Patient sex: M
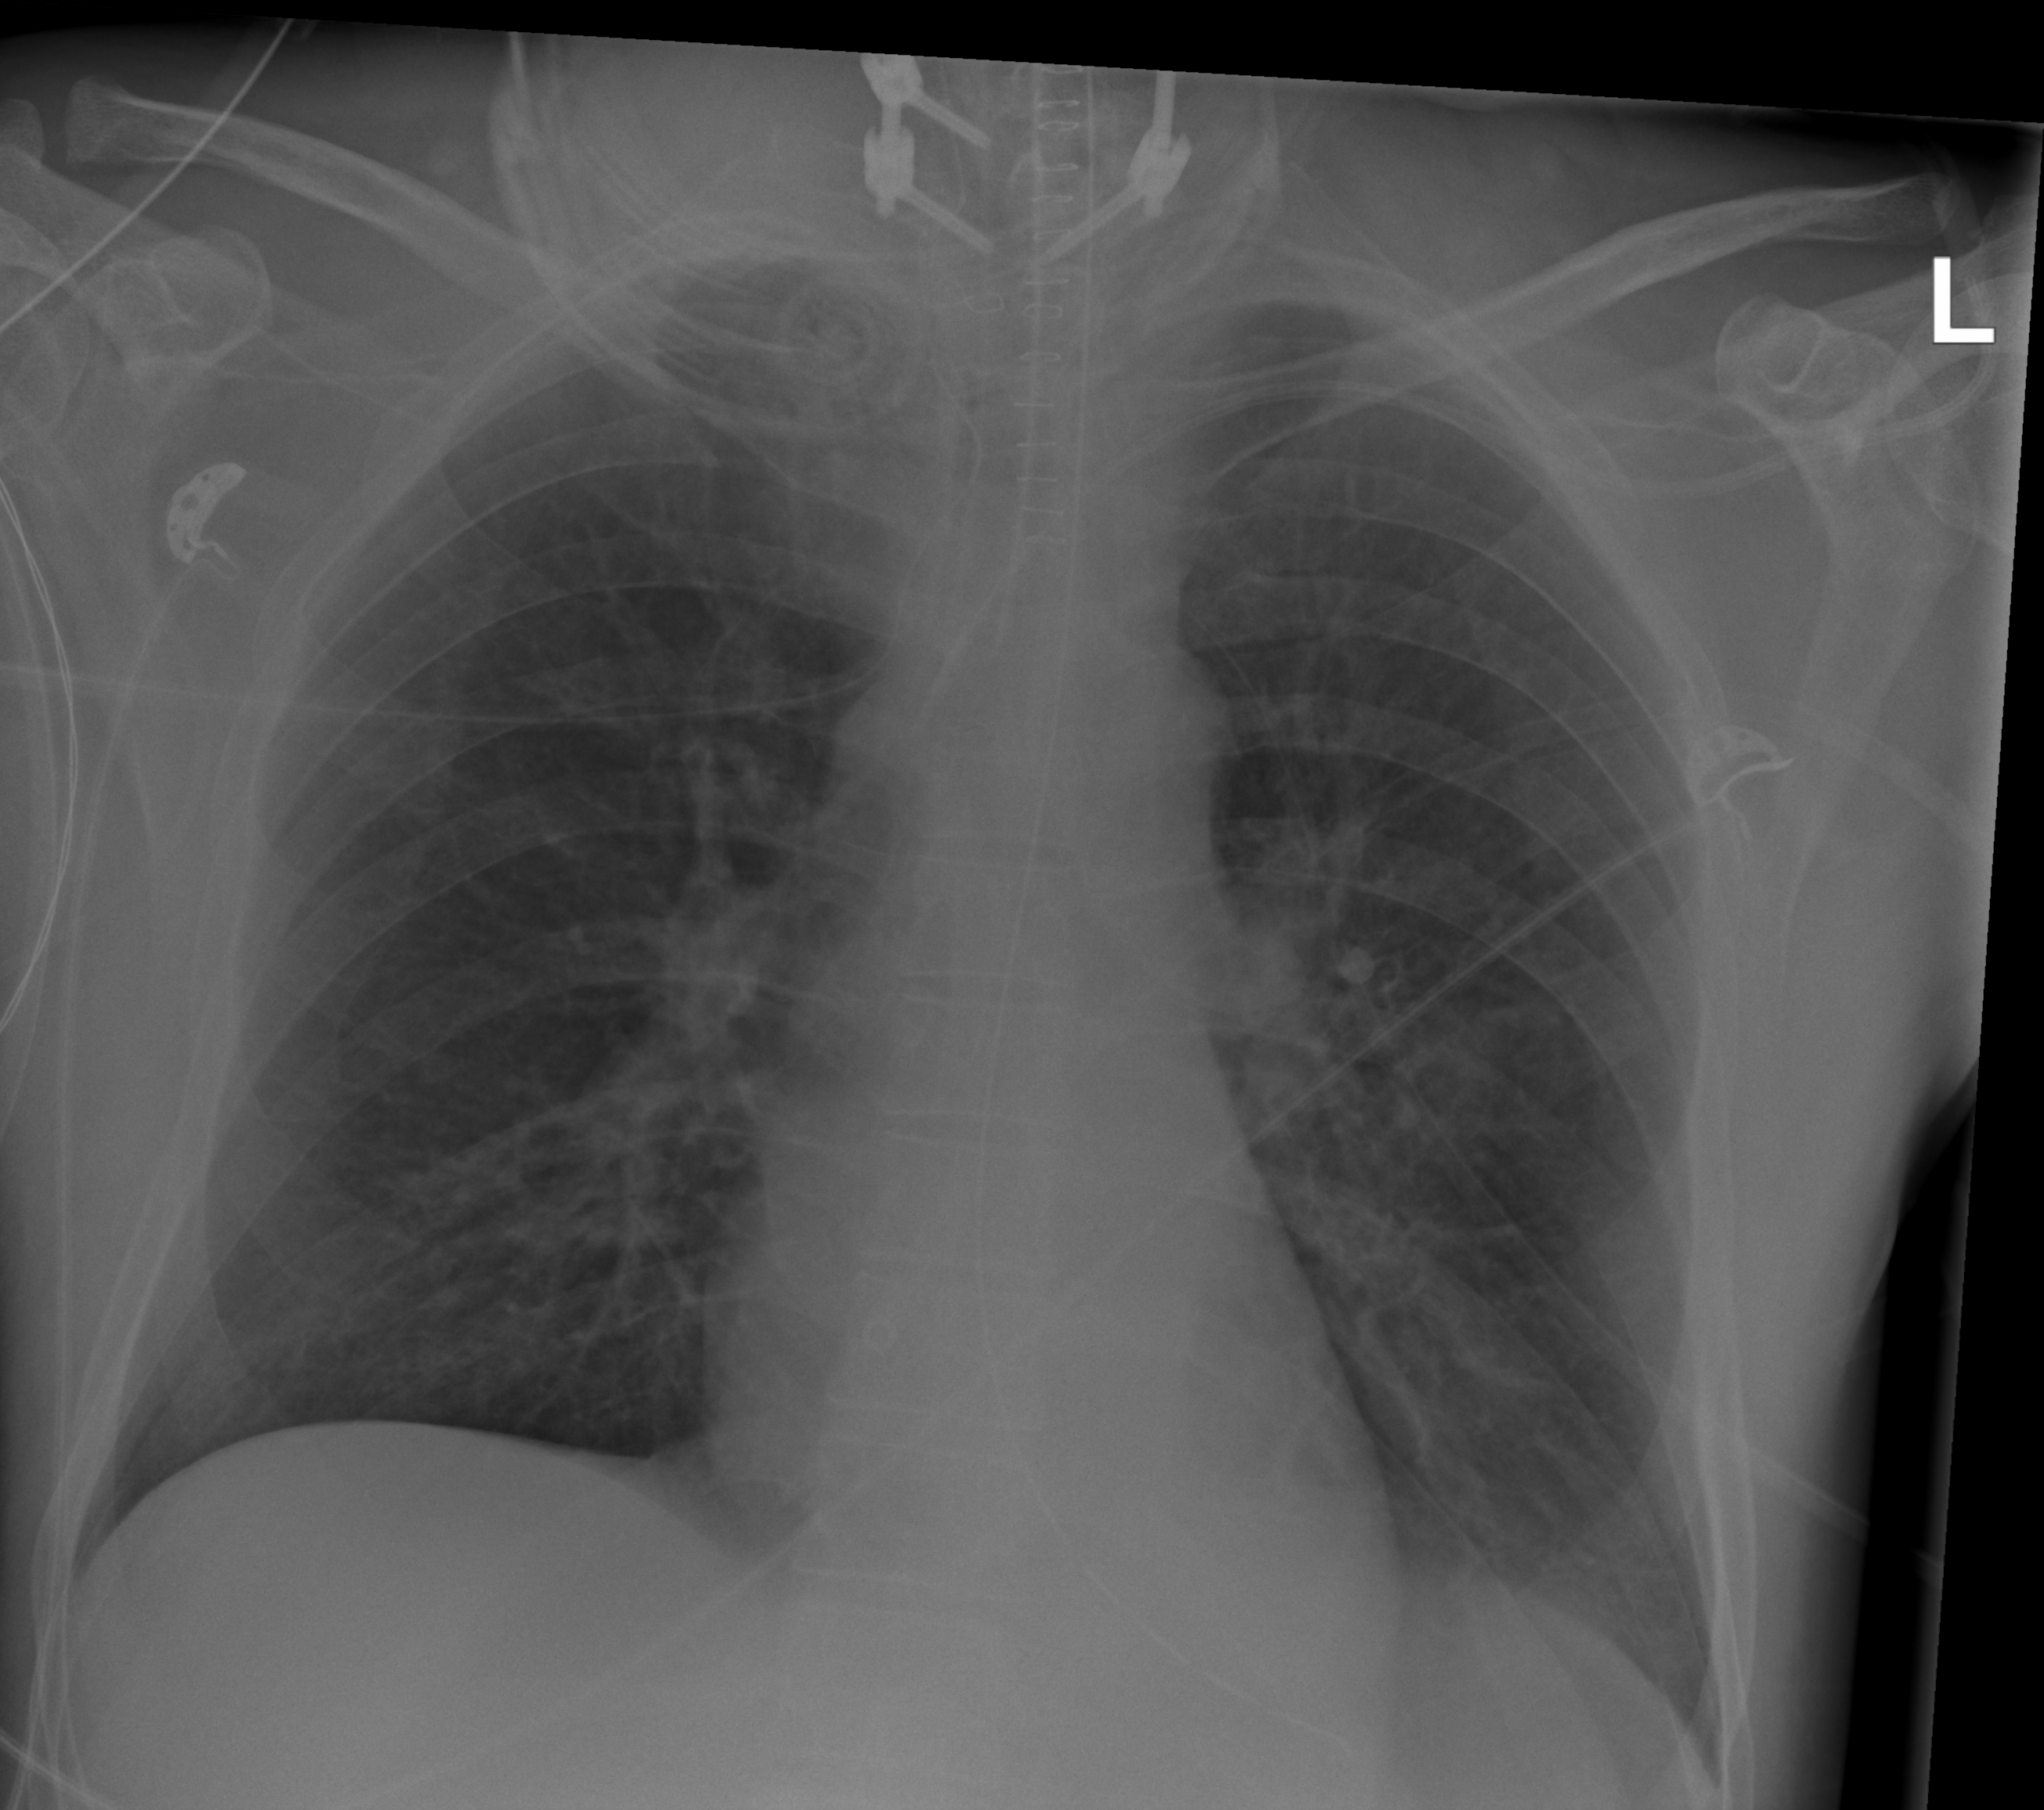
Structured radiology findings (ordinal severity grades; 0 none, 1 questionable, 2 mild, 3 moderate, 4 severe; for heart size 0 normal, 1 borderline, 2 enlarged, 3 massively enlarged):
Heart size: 0
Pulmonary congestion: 2
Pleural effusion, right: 0
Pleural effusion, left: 2
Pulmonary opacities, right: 0
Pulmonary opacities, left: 0
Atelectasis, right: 0
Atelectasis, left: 2